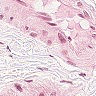
Metastatic tissue present: no